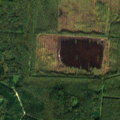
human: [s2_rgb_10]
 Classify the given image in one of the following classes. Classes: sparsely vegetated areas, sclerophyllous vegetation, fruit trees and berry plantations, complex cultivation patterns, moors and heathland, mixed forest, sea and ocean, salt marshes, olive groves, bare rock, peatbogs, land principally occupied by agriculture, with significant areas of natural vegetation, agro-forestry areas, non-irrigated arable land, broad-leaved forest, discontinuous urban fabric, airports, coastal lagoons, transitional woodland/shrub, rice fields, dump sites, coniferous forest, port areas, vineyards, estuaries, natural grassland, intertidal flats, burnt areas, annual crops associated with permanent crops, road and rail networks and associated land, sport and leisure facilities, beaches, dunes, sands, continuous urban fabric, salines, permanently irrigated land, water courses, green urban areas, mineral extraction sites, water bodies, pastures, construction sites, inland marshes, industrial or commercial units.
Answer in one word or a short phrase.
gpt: broad-leaved forest, coniferous forest, mixed forest, transitional woodland/shrub, peatbogs